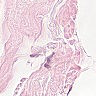
Metastatic tissue present: no